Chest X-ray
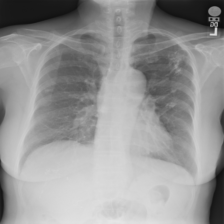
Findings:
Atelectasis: negative
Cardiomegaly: negative
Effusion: negative
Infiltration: negative
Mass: negative
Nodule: negative
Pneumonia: negative
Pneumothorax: negative
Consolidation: negative
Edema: negative
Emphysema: negative
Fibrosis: negative
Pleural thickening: negative
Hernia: negative